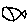
Label: fish